Question: I using API for login, if login success it return code 200 with respone. and if incorrect email or password will return code 401 with json object contain errors
the problem is that I want to get the network response even the request code not equal 200 like the image
but volley throw exception 'BasicNetwork.performRequest: Unexpected response code 401'
here is my code
'''
public interface OnResponse{
void onResponse(JSONObject response) throws Exception;
void onErrorResponse(VolleyError volleyError);
}//OnResponse
public static void newRequest(Context context, String url, final Map<String, String>params, final OnResponse onResponse){
// - - - - - - - - - - - - - - - - - - - - - - - - - - - - - - - - - - - - - - - - - - - - -
// - - - - - - - - - - - - - - - - - - - - - - - - - - - - - - - - - - - - - - - - - - - - -
RequestQueue queue = Volley.newRequestQueue(context);
//
//onErrorResponse()
//onResponse()
StringRequest stringRequest = new StringRequest(Request.Method.POST, url, response -> {
// - - - - - - - - - - - - - - - - - - - - -
try {
JSONObject object = new JSONObject(response);
onResponse.onResponse(object);
} catch (Exception e) {
Log.e(TAG, "FLAG-1");
e.printStackTrace();
}
// - - - - - - - - - - - - - - - - - - - - -
}, error -> {
Log.e(TAG, "FLAG-2");
onResponse.onErrorResponse(error);
}){
@Override
protected VolleyError parseNetworkError(VolleyError volleyError) {
volleyError.printStackTrace();
Log.e("zxc", volleyError.getMessage()+"");
Log.e("zxc", volleyError.getLocalizedMessage()+"");
return super.parseNetworkError(volleyError);
}
};
//
stringRequest.setParams(params);
stringRequest.setShouldCache(false);
queue.add(stringRequest);
// - - - - - - - - - - - - - - - - - - - - - - - - - - - - - - - - - - - - - - - - - - - - -
// - - - - - - - - - - - - - - - - - - - - - - - - - - - - - - - - - - - - - - - - - - - - -
}//newRequest()'
'''
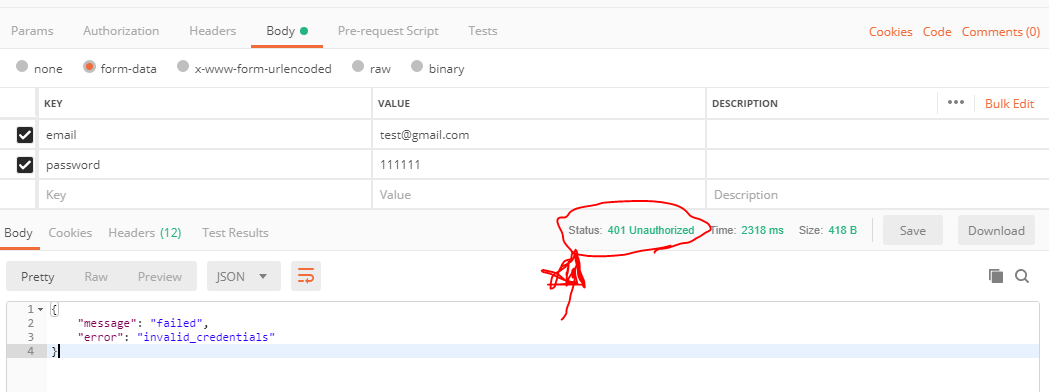
Answer: 'VolleyError' has the 'networkResponse' attribute, it contains the response.
This is an example: 'String response = new String(error.networkResponse.data);'